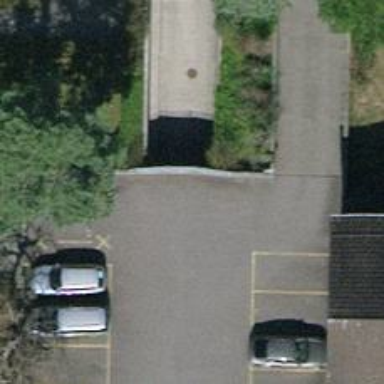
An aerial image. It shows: Parking entrance.